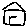
Label: house